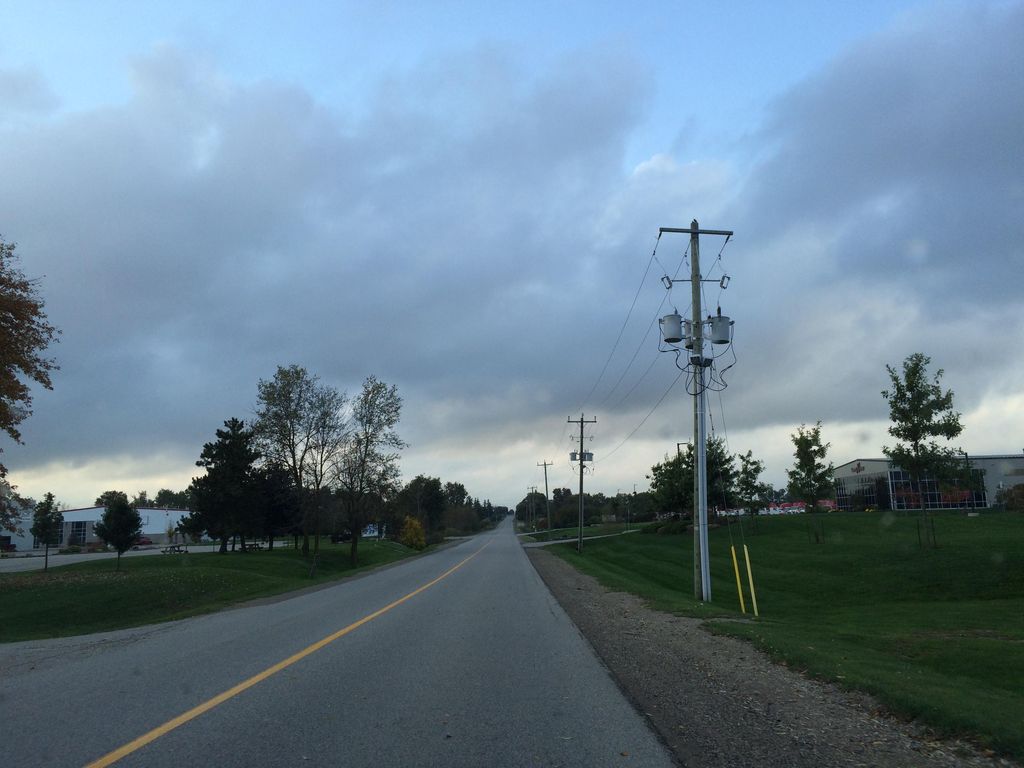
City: kitchener-waterloo